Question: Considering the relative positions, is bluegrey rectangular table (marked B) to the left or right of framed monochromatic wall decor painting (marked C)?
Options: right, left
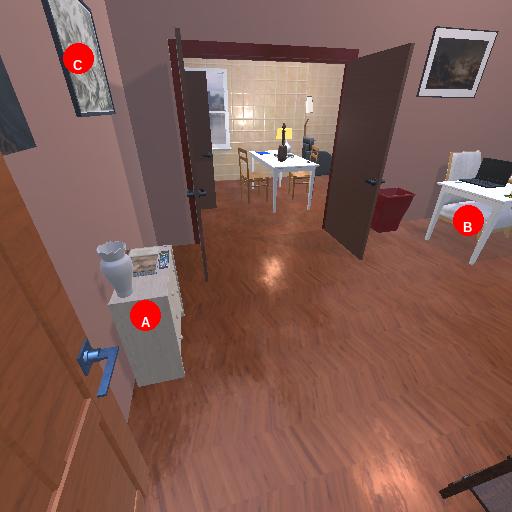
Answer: right